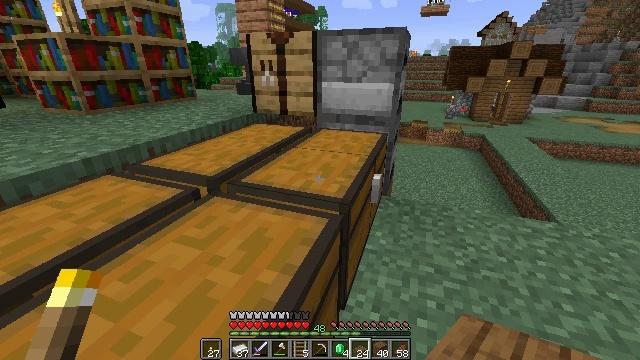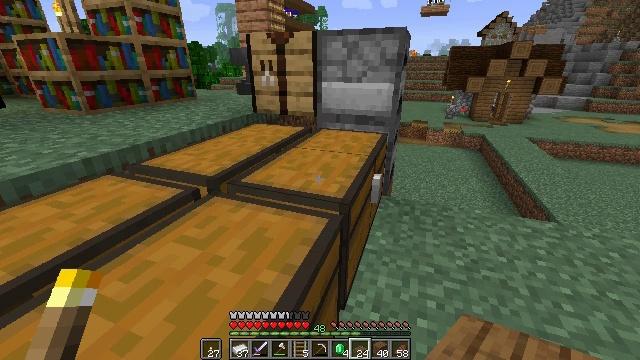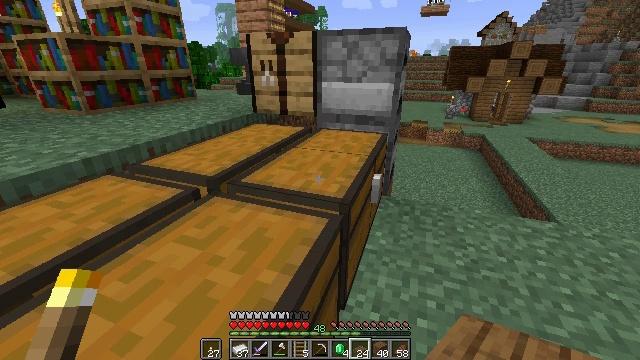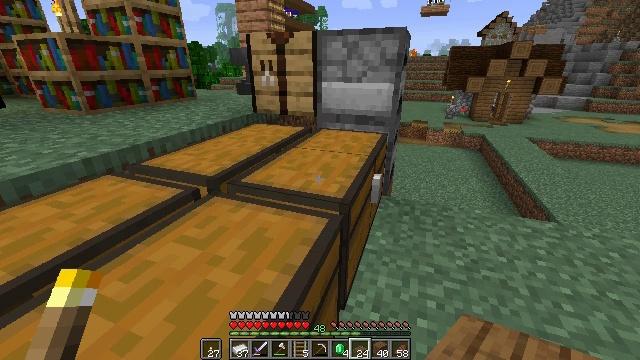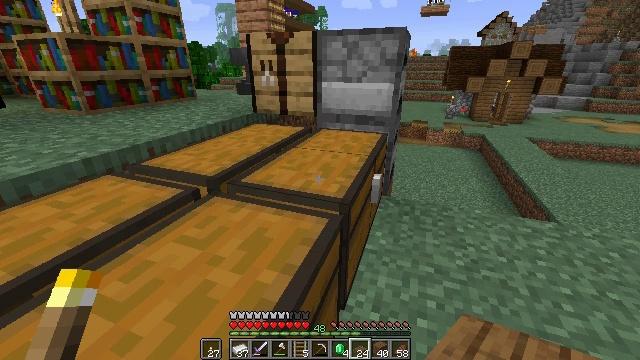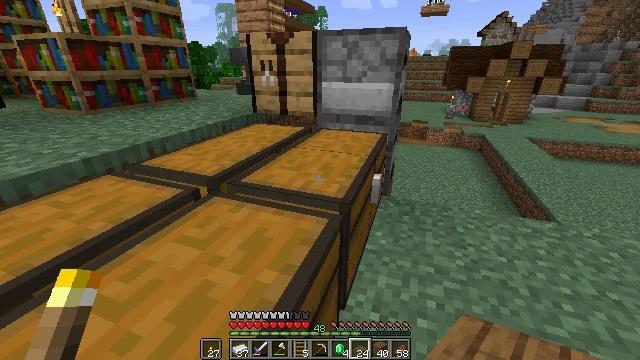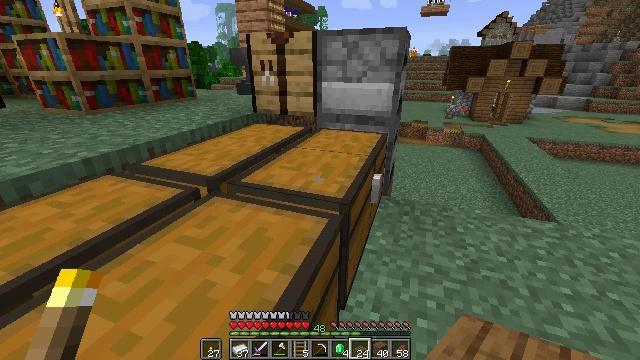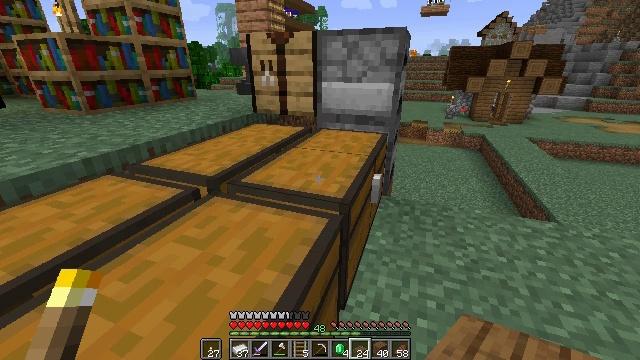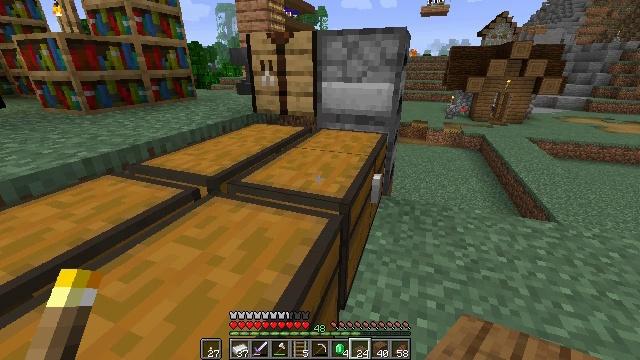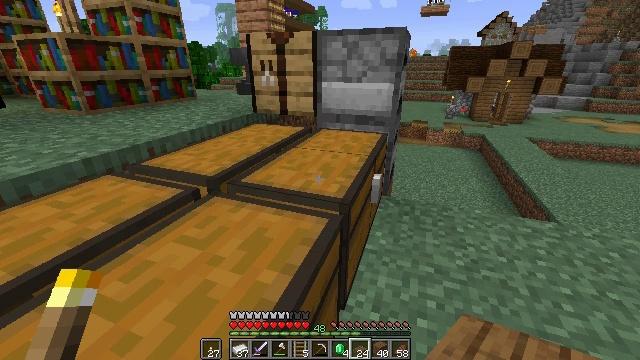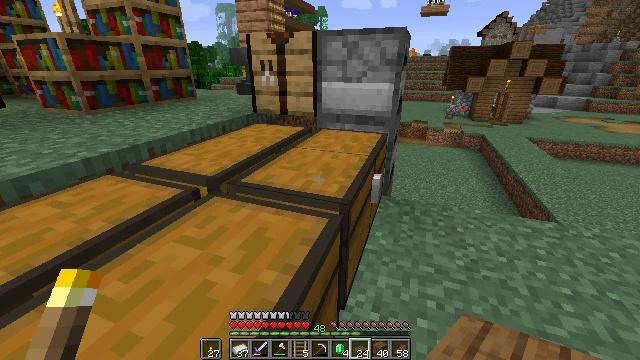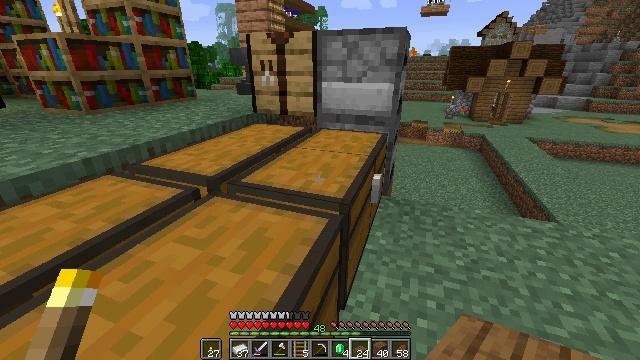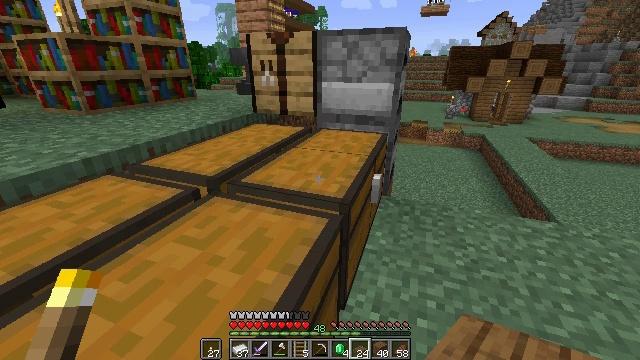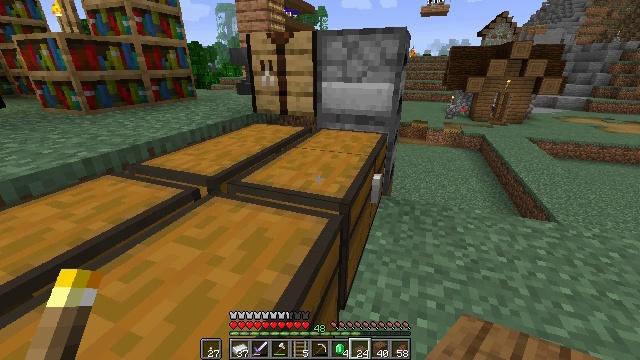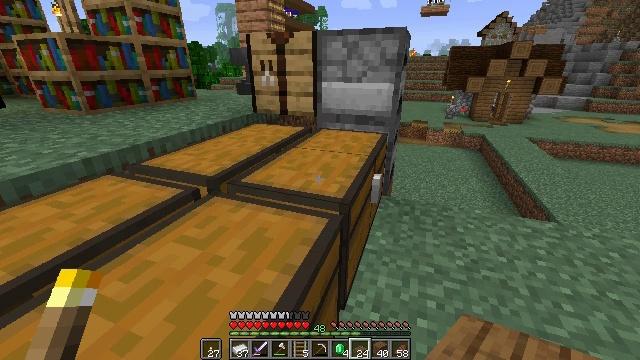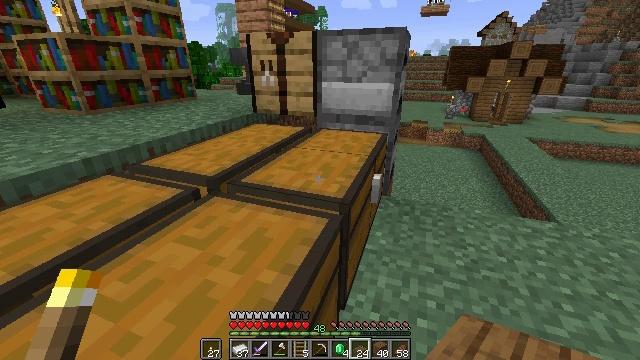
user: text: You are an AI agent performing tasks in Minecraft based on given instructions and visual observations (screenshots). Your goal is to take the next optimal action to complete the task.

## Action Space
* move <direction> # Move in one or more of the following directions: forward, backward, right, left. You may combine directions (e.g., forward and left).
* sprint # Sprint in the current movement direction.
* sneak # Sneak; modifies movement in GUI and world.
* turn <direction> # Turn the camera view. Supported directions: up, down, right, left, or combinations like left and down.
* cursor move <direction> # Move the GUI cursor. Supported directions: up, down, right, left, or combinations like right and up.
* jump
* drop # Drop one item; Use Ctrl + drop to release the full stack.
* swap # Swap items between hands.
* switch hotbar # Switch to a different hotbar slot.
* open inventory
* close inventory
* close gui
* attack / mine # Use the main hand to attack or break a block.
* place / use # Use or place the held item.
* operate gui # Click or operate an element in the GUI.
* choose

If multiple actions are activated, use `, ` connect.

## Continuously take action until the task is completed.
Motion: motion action
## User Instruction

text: Remove a spruce slab from the inventory.
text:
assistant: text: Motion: no_op
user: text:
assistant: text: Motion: no_op
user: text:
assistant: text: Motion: no_op
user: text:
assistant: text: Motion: no_op
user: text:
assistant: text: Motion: no_op
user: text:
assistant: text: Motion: no_op
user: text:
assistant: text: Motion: no_op
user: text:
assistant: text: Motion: no_op
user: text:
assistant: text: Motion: no_op
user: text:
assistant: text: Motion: no_op
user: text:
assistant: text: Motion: no_op
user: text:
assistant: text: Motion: no_op
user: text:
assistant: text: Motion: no_op
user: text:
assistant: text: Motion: no_op
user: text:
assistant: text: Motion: no_op
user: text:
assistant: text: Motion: no_op
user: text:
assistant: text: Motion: no_op
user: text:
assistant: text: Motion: no_op
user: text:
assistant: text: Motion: no_op
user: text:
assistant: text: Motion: no_op
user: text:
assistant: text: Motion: no_op
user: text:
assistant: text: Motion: no_op
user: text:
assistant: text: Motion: no_op
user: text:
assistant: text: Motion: no_op
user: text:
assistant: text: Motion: no_op
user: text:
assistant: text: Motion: no_op
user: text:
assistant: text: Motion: no_op
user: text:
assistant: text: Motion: no_op
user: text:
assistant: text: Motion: no_op
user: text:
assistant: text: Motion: no_op